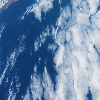
Label: cloud